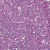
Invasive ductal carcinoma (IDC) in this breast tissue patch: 1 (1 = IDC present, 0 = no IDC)